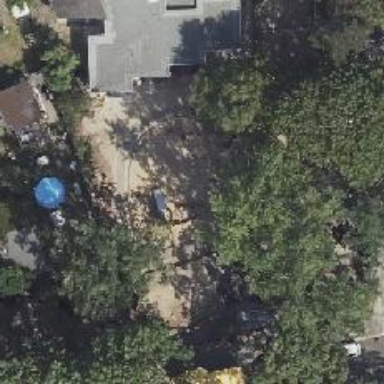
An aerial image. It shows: Playground with various play structures.